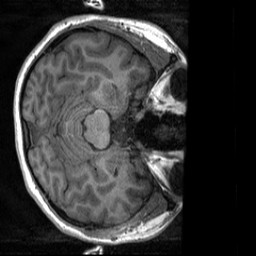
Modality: T1w
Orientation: axial
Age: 21
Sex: female
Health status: healthy
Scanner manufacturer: siemens
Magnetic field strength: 3 T
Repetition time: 2 s
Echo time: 0.00232 s